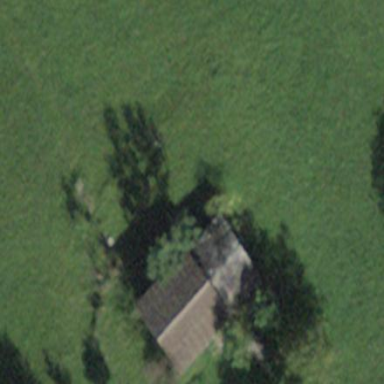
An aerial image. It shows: Stable building.